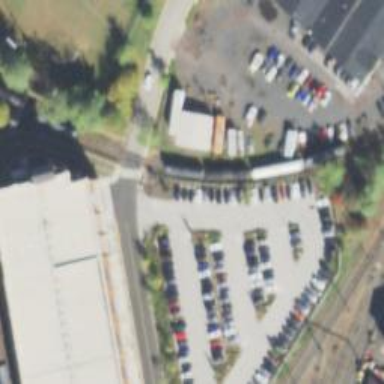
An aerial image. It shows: Railway siding for service.